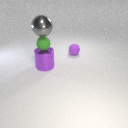
small green rubber sphere below large gray metal sphere